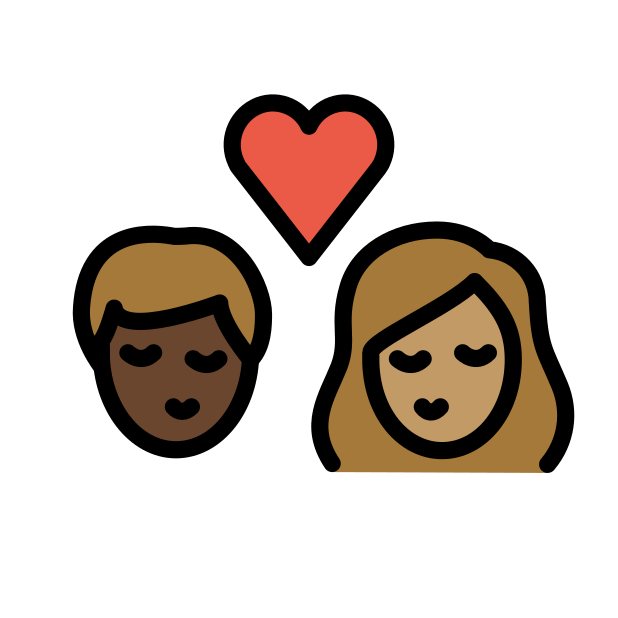
kiss: person, person, dark skin tone, medium skin tone